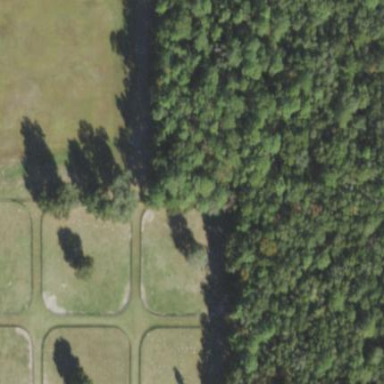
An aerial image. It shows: Mixed leaf woodland.